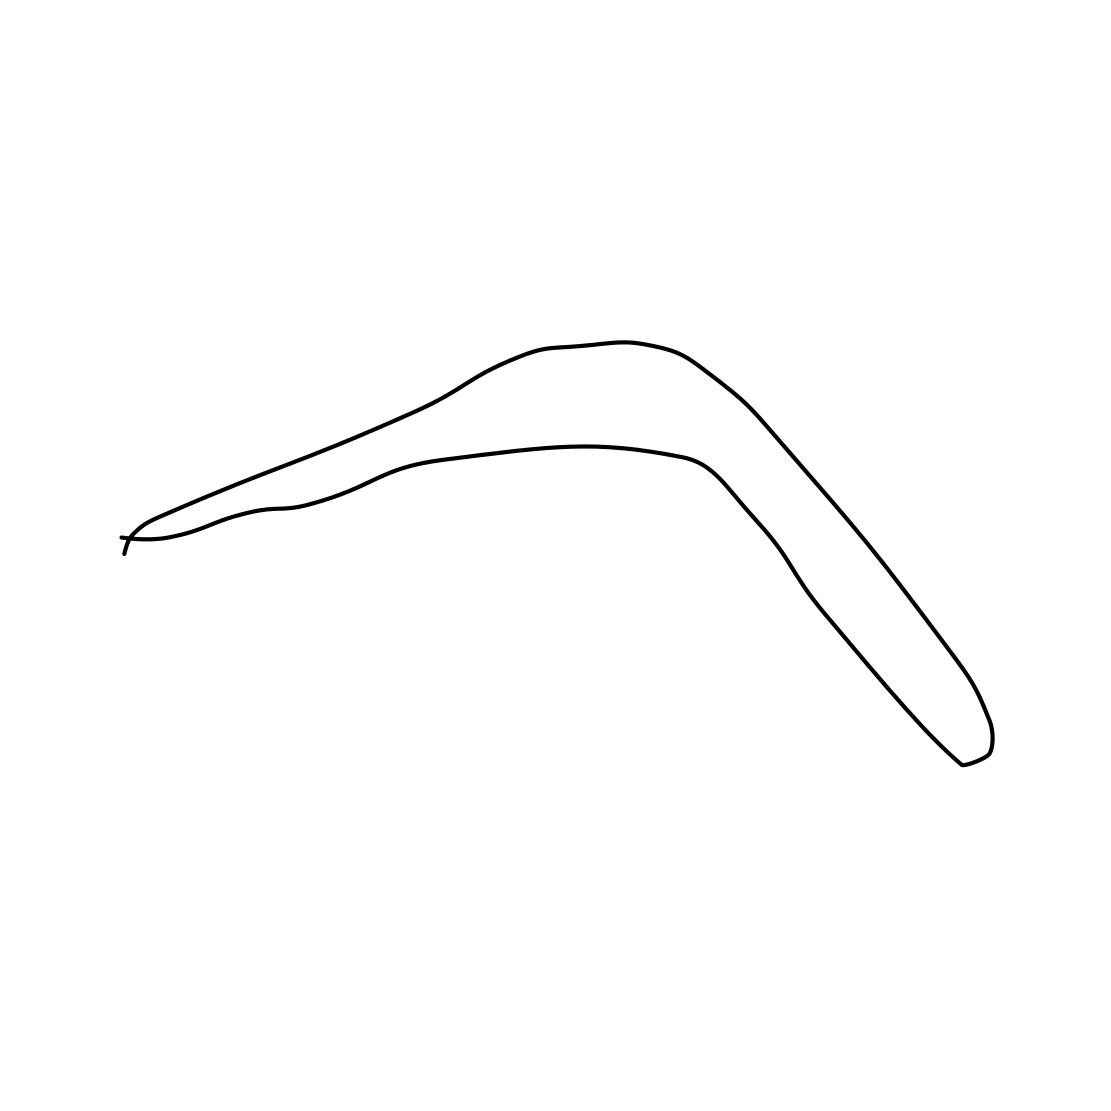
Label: boomerang